Question: I have created one sprite image which size is 100x12000 pixels and created one web application which use this image icons with proper poistion. It works in Chrome, opera and IE but in Firefox 35 it shows only half icons of image other part of image shows blank. what will be the problem? like given image

Thanks.
Sandy
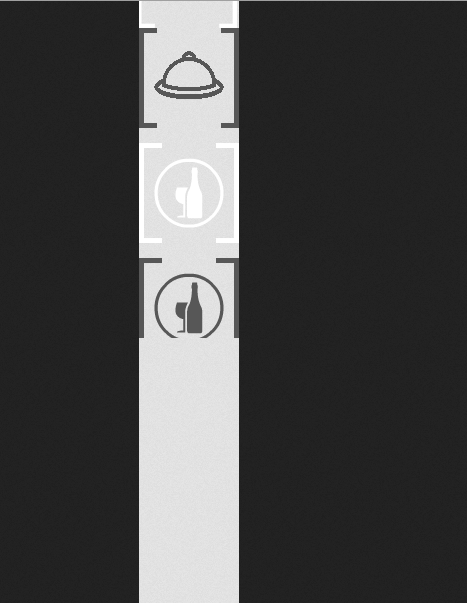
Answer: If the image is very long, this is a known problem in Firefox. The most the program can handle with hardware acceleration disabled is a height or width up to 32,766 pixels. You can get more of the painful details in this thread: <URL>.